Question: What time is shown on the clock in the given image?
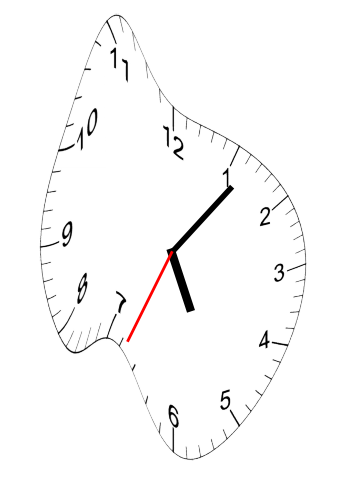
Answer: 05:06:34